Question: Amended.
Loop01, loop through column B to find the value "x", then use that value position as the starting point for the next loop. Loop02, loop through column B. If the value matches, put the "data" value in row 2, column D for D, E for E... If Loop02 finds the value "x", then start Loop02 again on a new row.
I have attached an image.

'''
Sub Test()
Dim N As Long, i As Long, i2 As Long, j As Long
N = Cells(Rows.Count, "A").End(xlUp).Row
j = 2
LD = Sheet1.Range("D1").Value
LE = Sheet1.Range("E1").Value
LF = Sheet1.Range("F1").Value
LG = Sheet1.Range("G1").Value
LH = Sheet1.Range("H1").Value
LI = Sheet1.Range("I1").Value
LJ = Sheet1.Range("J1").Value
For i = 2 To N
If Cells(i, "B").Value = "x" Then
i = i + 1
For i2 = 2 To N
If Cells(i, "B").Value = "x" Then
i = i - 1
j = j + 1
Exit For
End If
If Cells(i, "B").Value = LD Then
Cells(j, "D").Value = Cells(i, "A").Value
End If
If Cells(i, "B").Value = LE Then
Cells(j, "E").Value = Cells(i, "A").Value
End If
If Cells(i, "B").Value = LF Then
Cells(j, "F").Value = Cells(i, "A").Value
End If
If Cells(i, "B").Value = LG Then
Cells(j, "G").Value = Cells(i, "A").Value
End If
If Cells(i, "B").Value = LH Then
Cells(j, "H").Value = Cells(i, "A").Value
End If
If Cells(i, "B").Value = LI Then
Cells(j, "I").Value = Cells(i, "A").Value
End If
If Cells(i, "B").Value = LJ Then
Cells(j, "J").Value = Cells(i, "A").Value
End If
i = i + 1
Next i2
End If
Next i
'''
End Sub
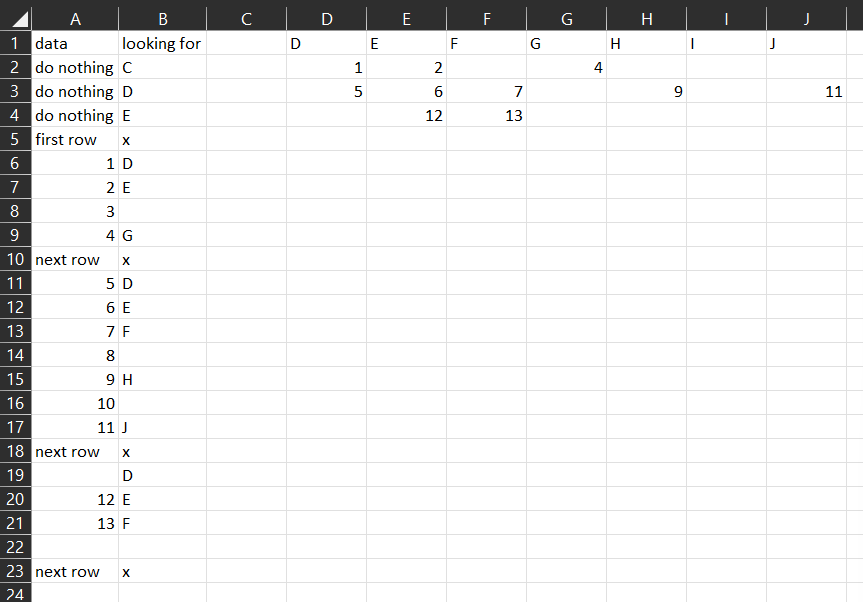
Answer: If I understand you correctly, maybe the sub below can get help you started.
'''
Sub test()
Dim hdr As Range: Dim c As Range
Dim vHdr As Range: Dim ofst As Long: Dim rw As Long
Set hdr = Range("D1:J1")
rw = Range("B" & Rows.Count).End(xlUp).Row
ofst = 0
Set c = Columns(2).Find("x", lookat:=xlWhole)
If Not c Is Nothing Then
Set vHdr = c.Offset(1, 0)
Do
ofst = ofst + 1
Do
If vHdr <> "" Then _
hdr.Find(vHdr.Value).Offset(ofst, 0).Value = _
vHdr.Offset(0, -1).Value
Set vHdr = vHdr.Offset(1, 0)
Loop Until vHdr.Value = "x"
Set vHdr = vHdr.Offset(1, 0)
Loop Until vHdr.Row >= rw
End If
End Sub
'''
It create the header range (where the result will be) into hdr variable.
Get the last row with value in column B into rw variable.
Make ofst variable value with zero to use for the offset value.
Find the first occurence of "x" in column B as c variable and use c.offset(1,0) as vHdr variable.
The first loop is to have the next "x", and to add the ofst value + 1
The second loop check if the vHdr value is not blank then it get the cell in hdr via find method where the value to find is the vHdr value.
After it get the cell in hdr which has the vHdr value, it use the found cell offset with ofst value to write the value in vHdr.offset(0,-1).